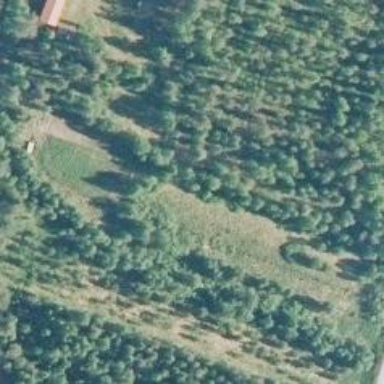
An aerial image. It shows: Woodland with evergreen needle-leaved trees.